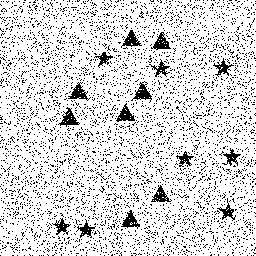
Squares: 0
Triangles: 8
Stars: 8
Total shapes: 16